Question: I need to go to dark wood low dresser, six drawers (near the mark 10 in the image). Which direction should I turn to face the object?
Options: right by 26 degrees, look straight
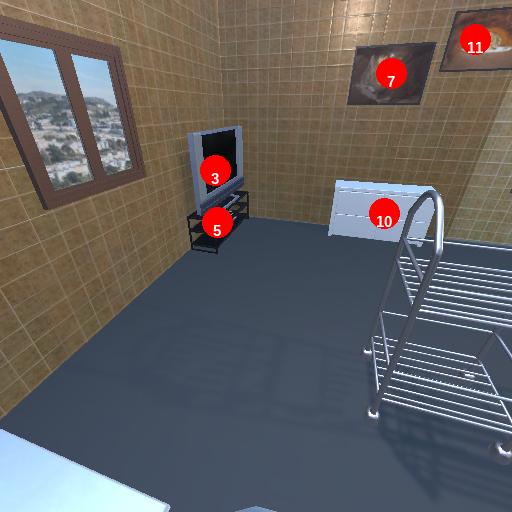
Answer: right by 26 degrees